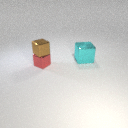
small red metal cube to the left of large cyan metal cube